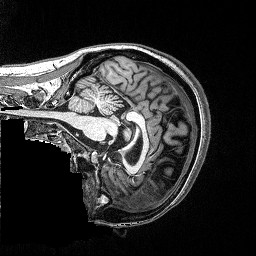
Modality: T1w
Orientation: sagittal
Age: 36
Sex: female
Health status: ill
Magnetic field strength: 3 T
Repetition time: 2.53 s
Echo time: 0.00331 s